Question: How do I put a text (view the image below) in the notification when it's unexpanded?

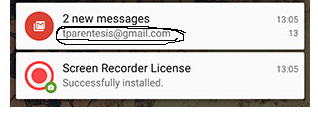
Answer: <URL>
Set the in the platform notification template.
Also see <URL>